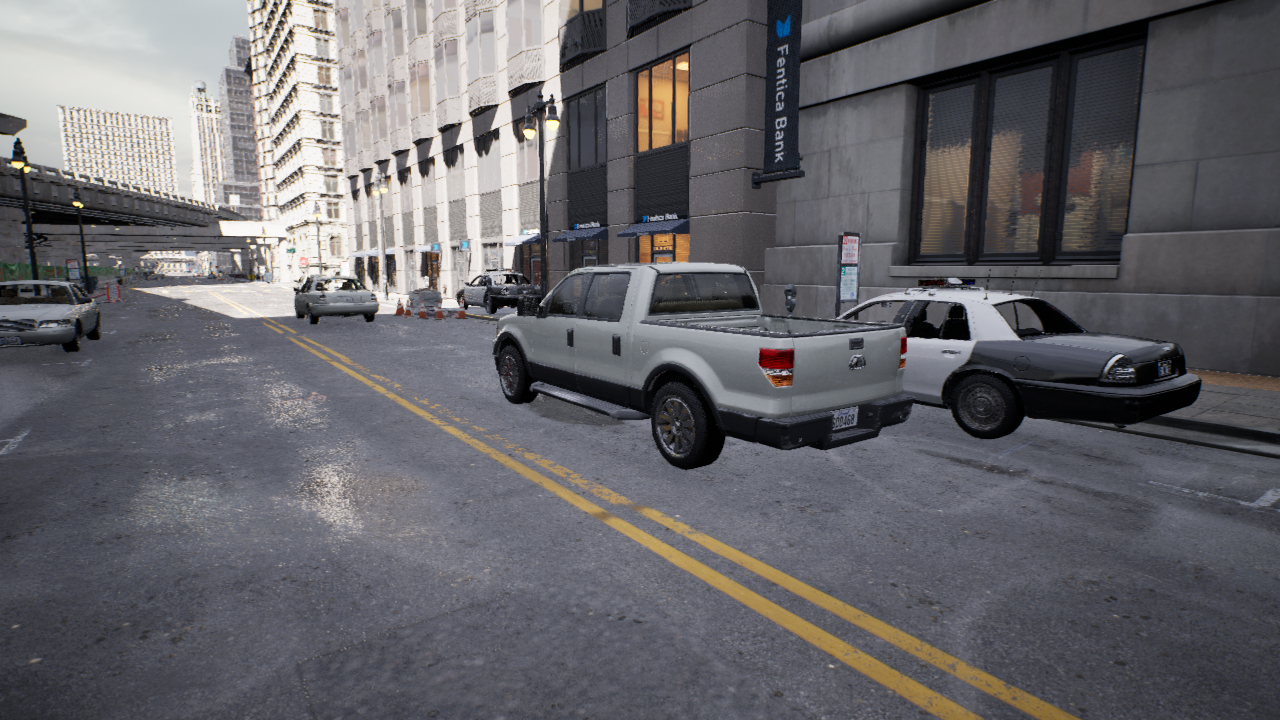
Venue: downtown
Lighting: clear day
Vehicle rig: pickup